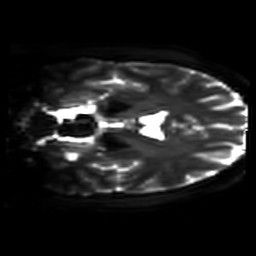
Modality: DWI
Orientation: coronal
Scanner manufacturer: philips
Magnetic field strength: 7 T
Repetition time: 9.612 s
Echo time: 0.073 s